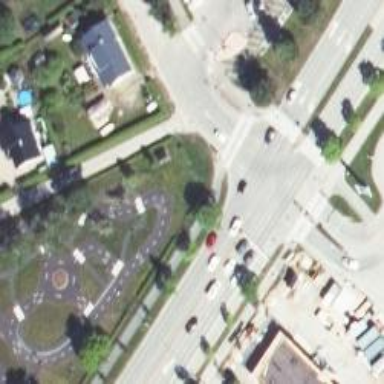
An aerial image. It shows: Crossing on cycleway.